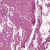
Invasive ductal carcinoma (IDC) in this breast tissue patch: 0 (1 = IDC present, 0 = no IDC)